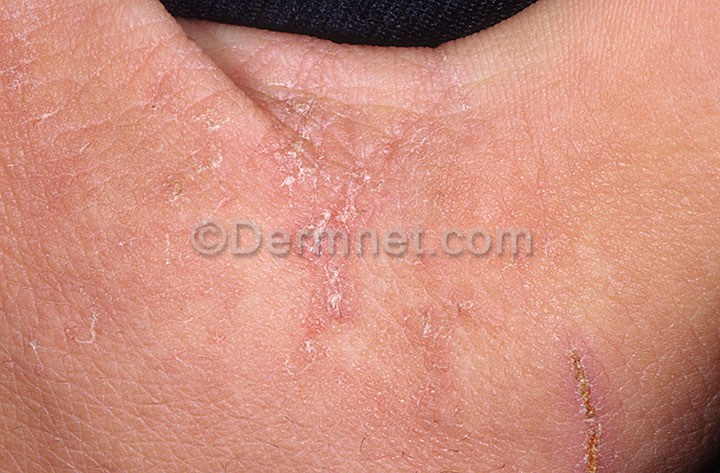
Disease: Scabies Lyme Disease and other Infestations and Bites